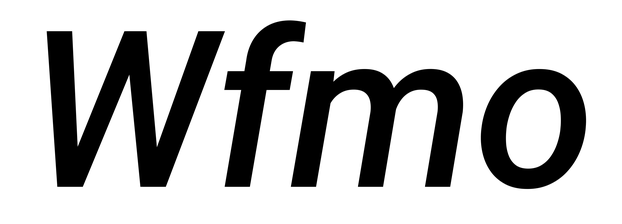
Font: Roboto-Italic_Medium_Italic